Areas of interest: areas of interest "New Century Residential Community (Culture Street)"
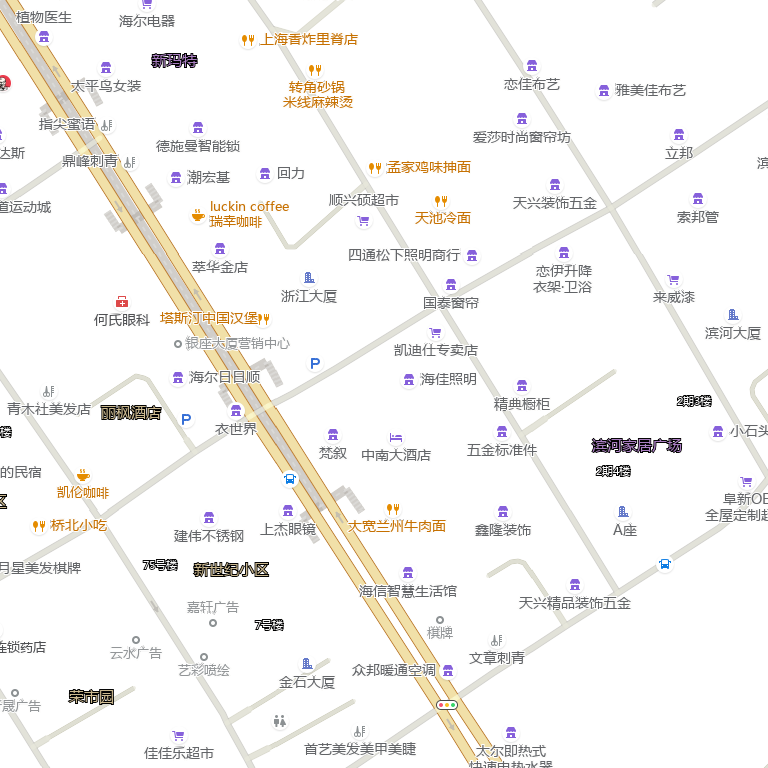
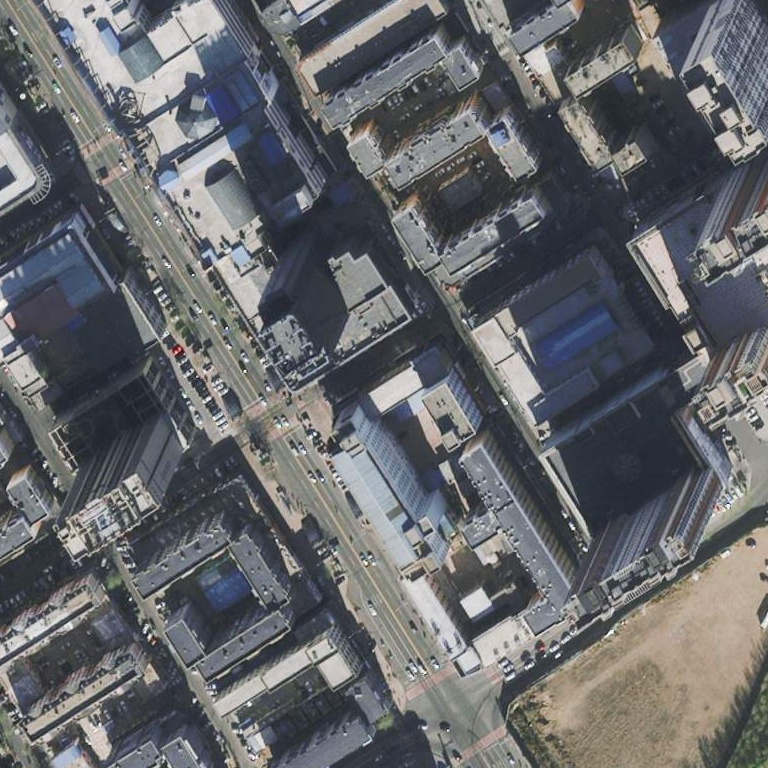